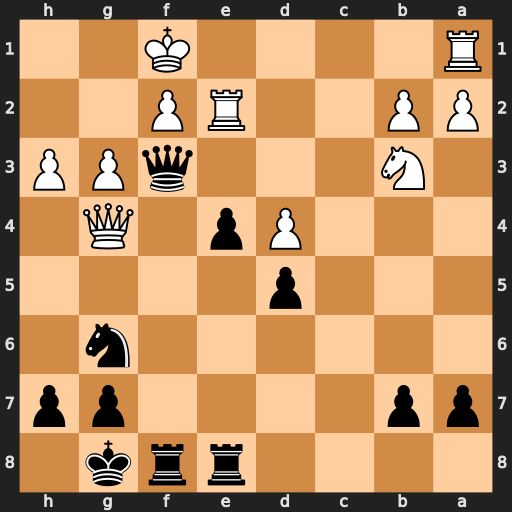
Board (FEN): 4rrk1/pp4pp/6n1/3p4/3Pp1Q1/1N3qPP/PP2RP2/R4K2
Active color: b
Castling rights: -
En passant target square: -
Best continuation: Qh1#